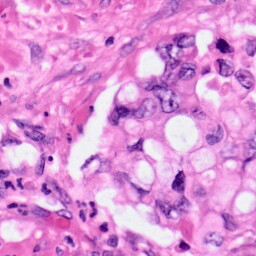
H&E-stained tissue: Pancreatic